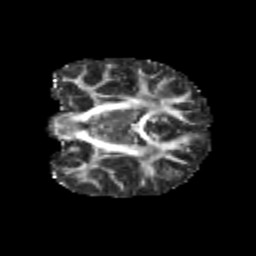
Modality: FA
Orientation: coronal
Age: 9
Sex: female
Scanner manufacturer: siemens
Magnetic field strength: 3 T
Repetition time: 3.8 s
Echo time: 0.07 s